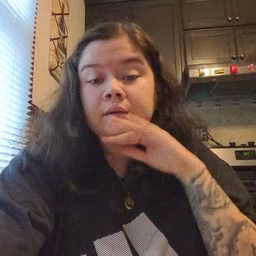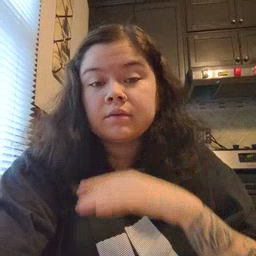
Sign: pig